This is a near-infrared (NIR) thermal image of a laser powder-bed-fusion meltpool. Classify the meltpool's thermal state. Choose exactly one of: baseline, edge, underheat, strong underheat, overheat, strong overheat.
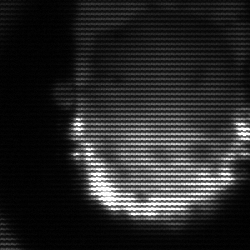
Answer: baseline